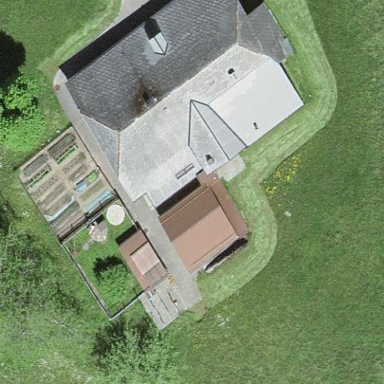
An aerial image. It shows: Farm building.